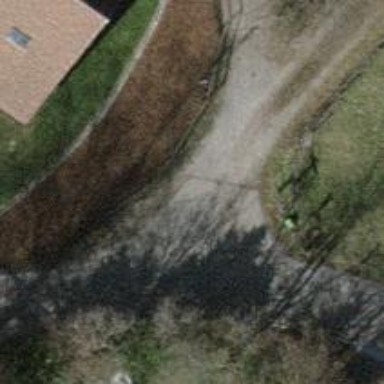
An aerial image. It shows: Compacted service road.